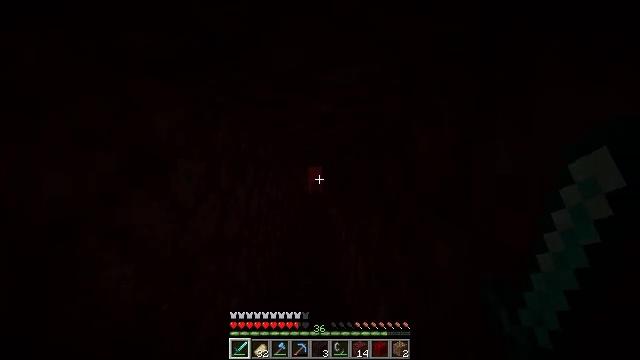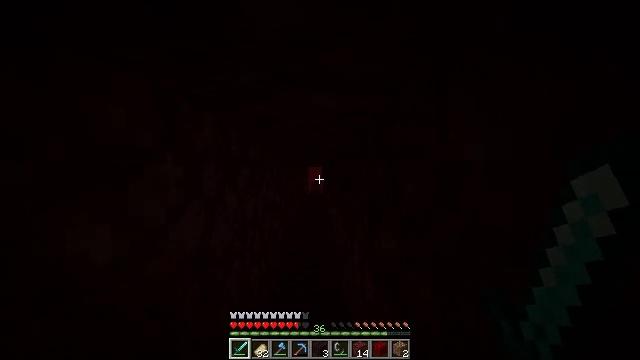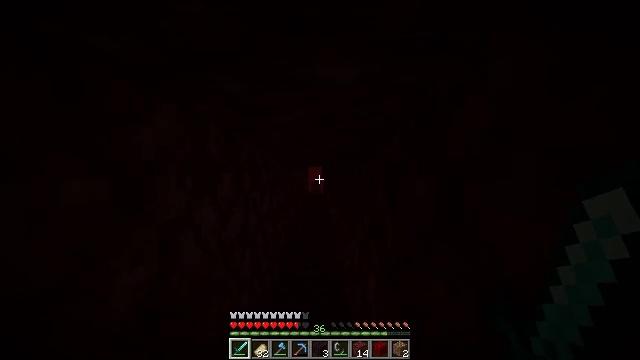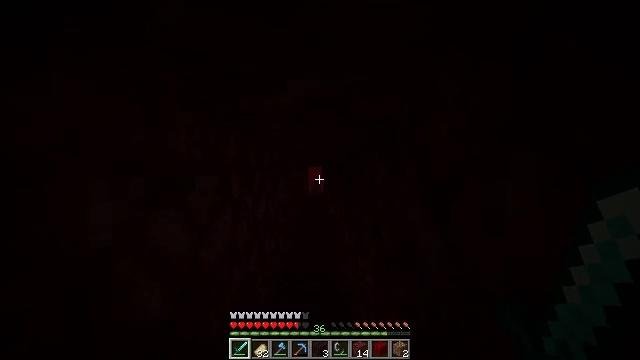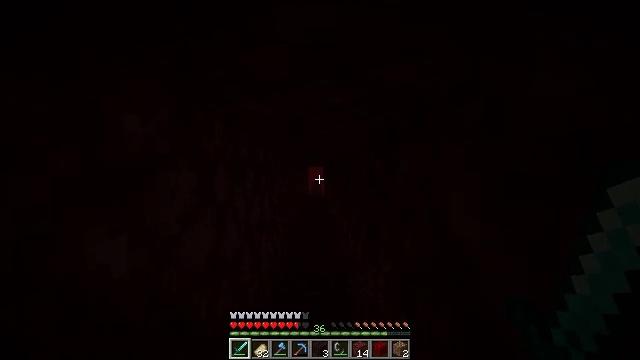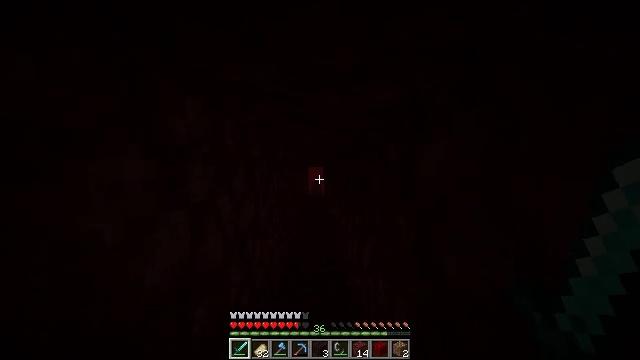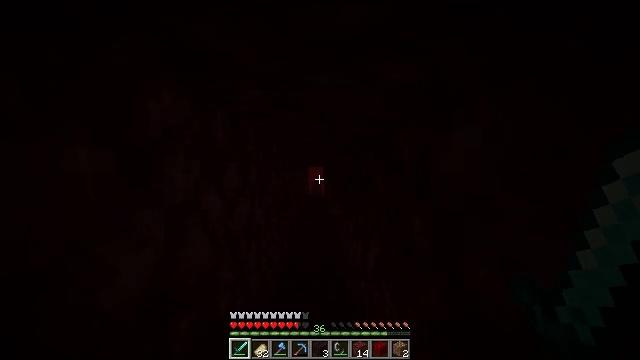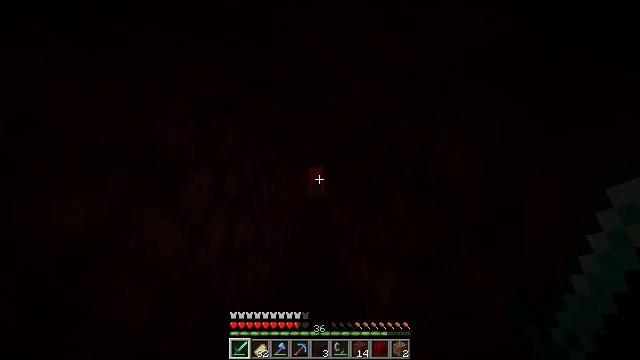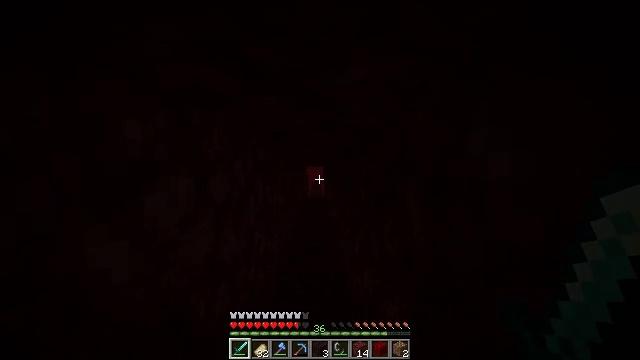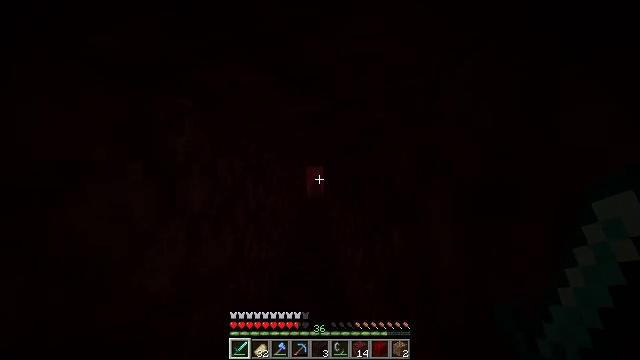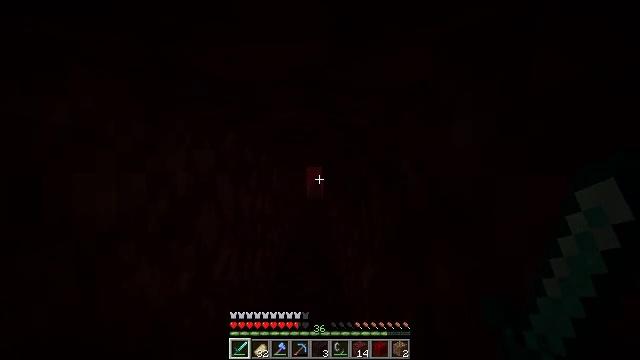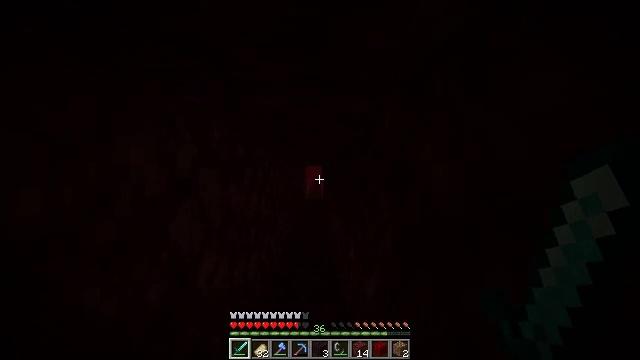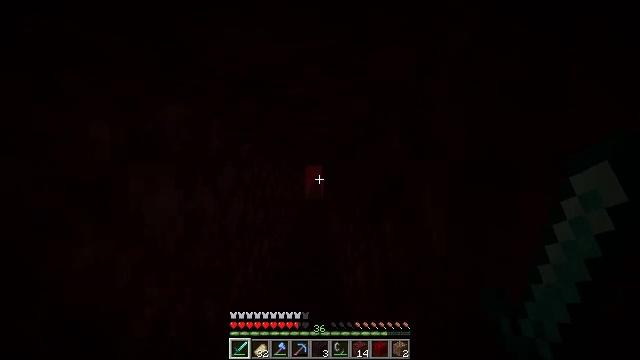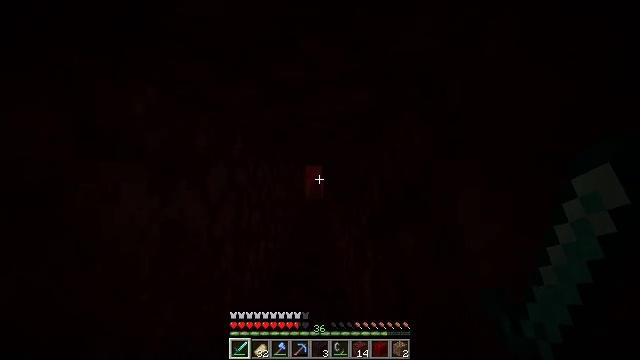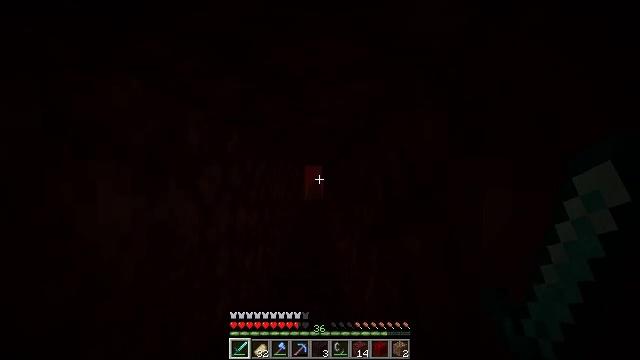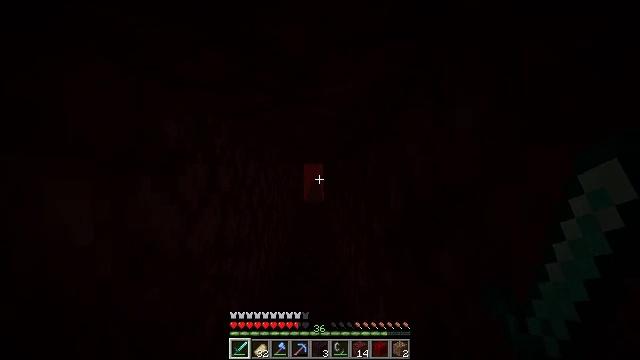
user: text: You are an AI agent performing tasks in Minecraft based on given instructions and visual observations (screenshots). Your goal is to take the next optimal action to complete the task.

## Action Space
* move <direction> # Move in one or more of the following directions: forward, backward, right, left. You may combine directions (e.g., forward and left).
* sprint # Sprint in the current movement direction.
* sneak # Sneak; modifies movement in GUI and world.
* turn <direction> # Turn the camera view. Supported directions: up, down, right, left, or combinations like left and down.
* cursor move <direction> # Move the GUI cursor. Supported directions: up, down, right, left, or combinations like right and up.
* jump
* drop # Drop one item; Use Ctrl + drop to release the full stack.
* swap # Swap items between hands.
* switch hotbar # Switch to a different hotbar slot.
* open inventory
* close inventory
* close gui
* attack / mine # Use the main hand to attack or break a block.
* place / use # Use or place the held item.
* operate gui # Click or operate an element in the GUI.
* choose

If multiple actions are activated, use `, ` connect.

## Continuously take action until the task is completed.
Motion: motion action
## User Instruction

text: Use blaze rod and cobblestones to craft a brewing stand.
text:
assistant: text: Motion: move forward
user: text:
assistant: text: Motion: move forward
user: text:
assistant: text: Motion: move forward
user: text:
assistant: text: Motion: move forward
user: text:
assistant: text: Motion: move forward
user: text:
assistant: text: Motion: move forward
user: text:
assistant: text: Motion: move forward
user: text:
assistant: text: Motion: move forward
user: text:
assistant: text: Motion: move forward
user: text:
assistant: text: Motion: move forward
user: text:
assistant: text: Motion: move forward
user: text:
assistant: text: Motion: move forward
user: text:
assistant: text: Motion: no_op
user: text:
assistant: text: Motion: no_op
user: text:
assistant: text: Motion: no_op
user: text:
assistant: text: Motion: no_op
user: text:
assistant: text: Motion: no_op
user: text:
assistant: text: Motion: no_op
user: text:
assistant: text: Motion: no_op
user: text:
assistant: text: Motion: no_op
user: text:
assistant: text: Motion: no_op
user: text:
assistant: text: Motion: no_op
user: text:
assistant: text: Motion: no_op
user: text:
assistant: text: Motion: no_op
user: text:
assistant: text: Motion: no_op
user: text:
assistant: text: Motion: no_op
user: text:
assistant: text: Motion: no_op
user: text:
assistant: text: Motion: no_op
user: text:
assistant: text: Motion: no_op
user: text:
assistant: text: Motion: no_op